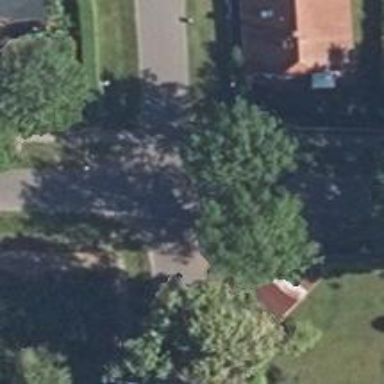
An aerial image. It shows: Footway.